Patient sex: M
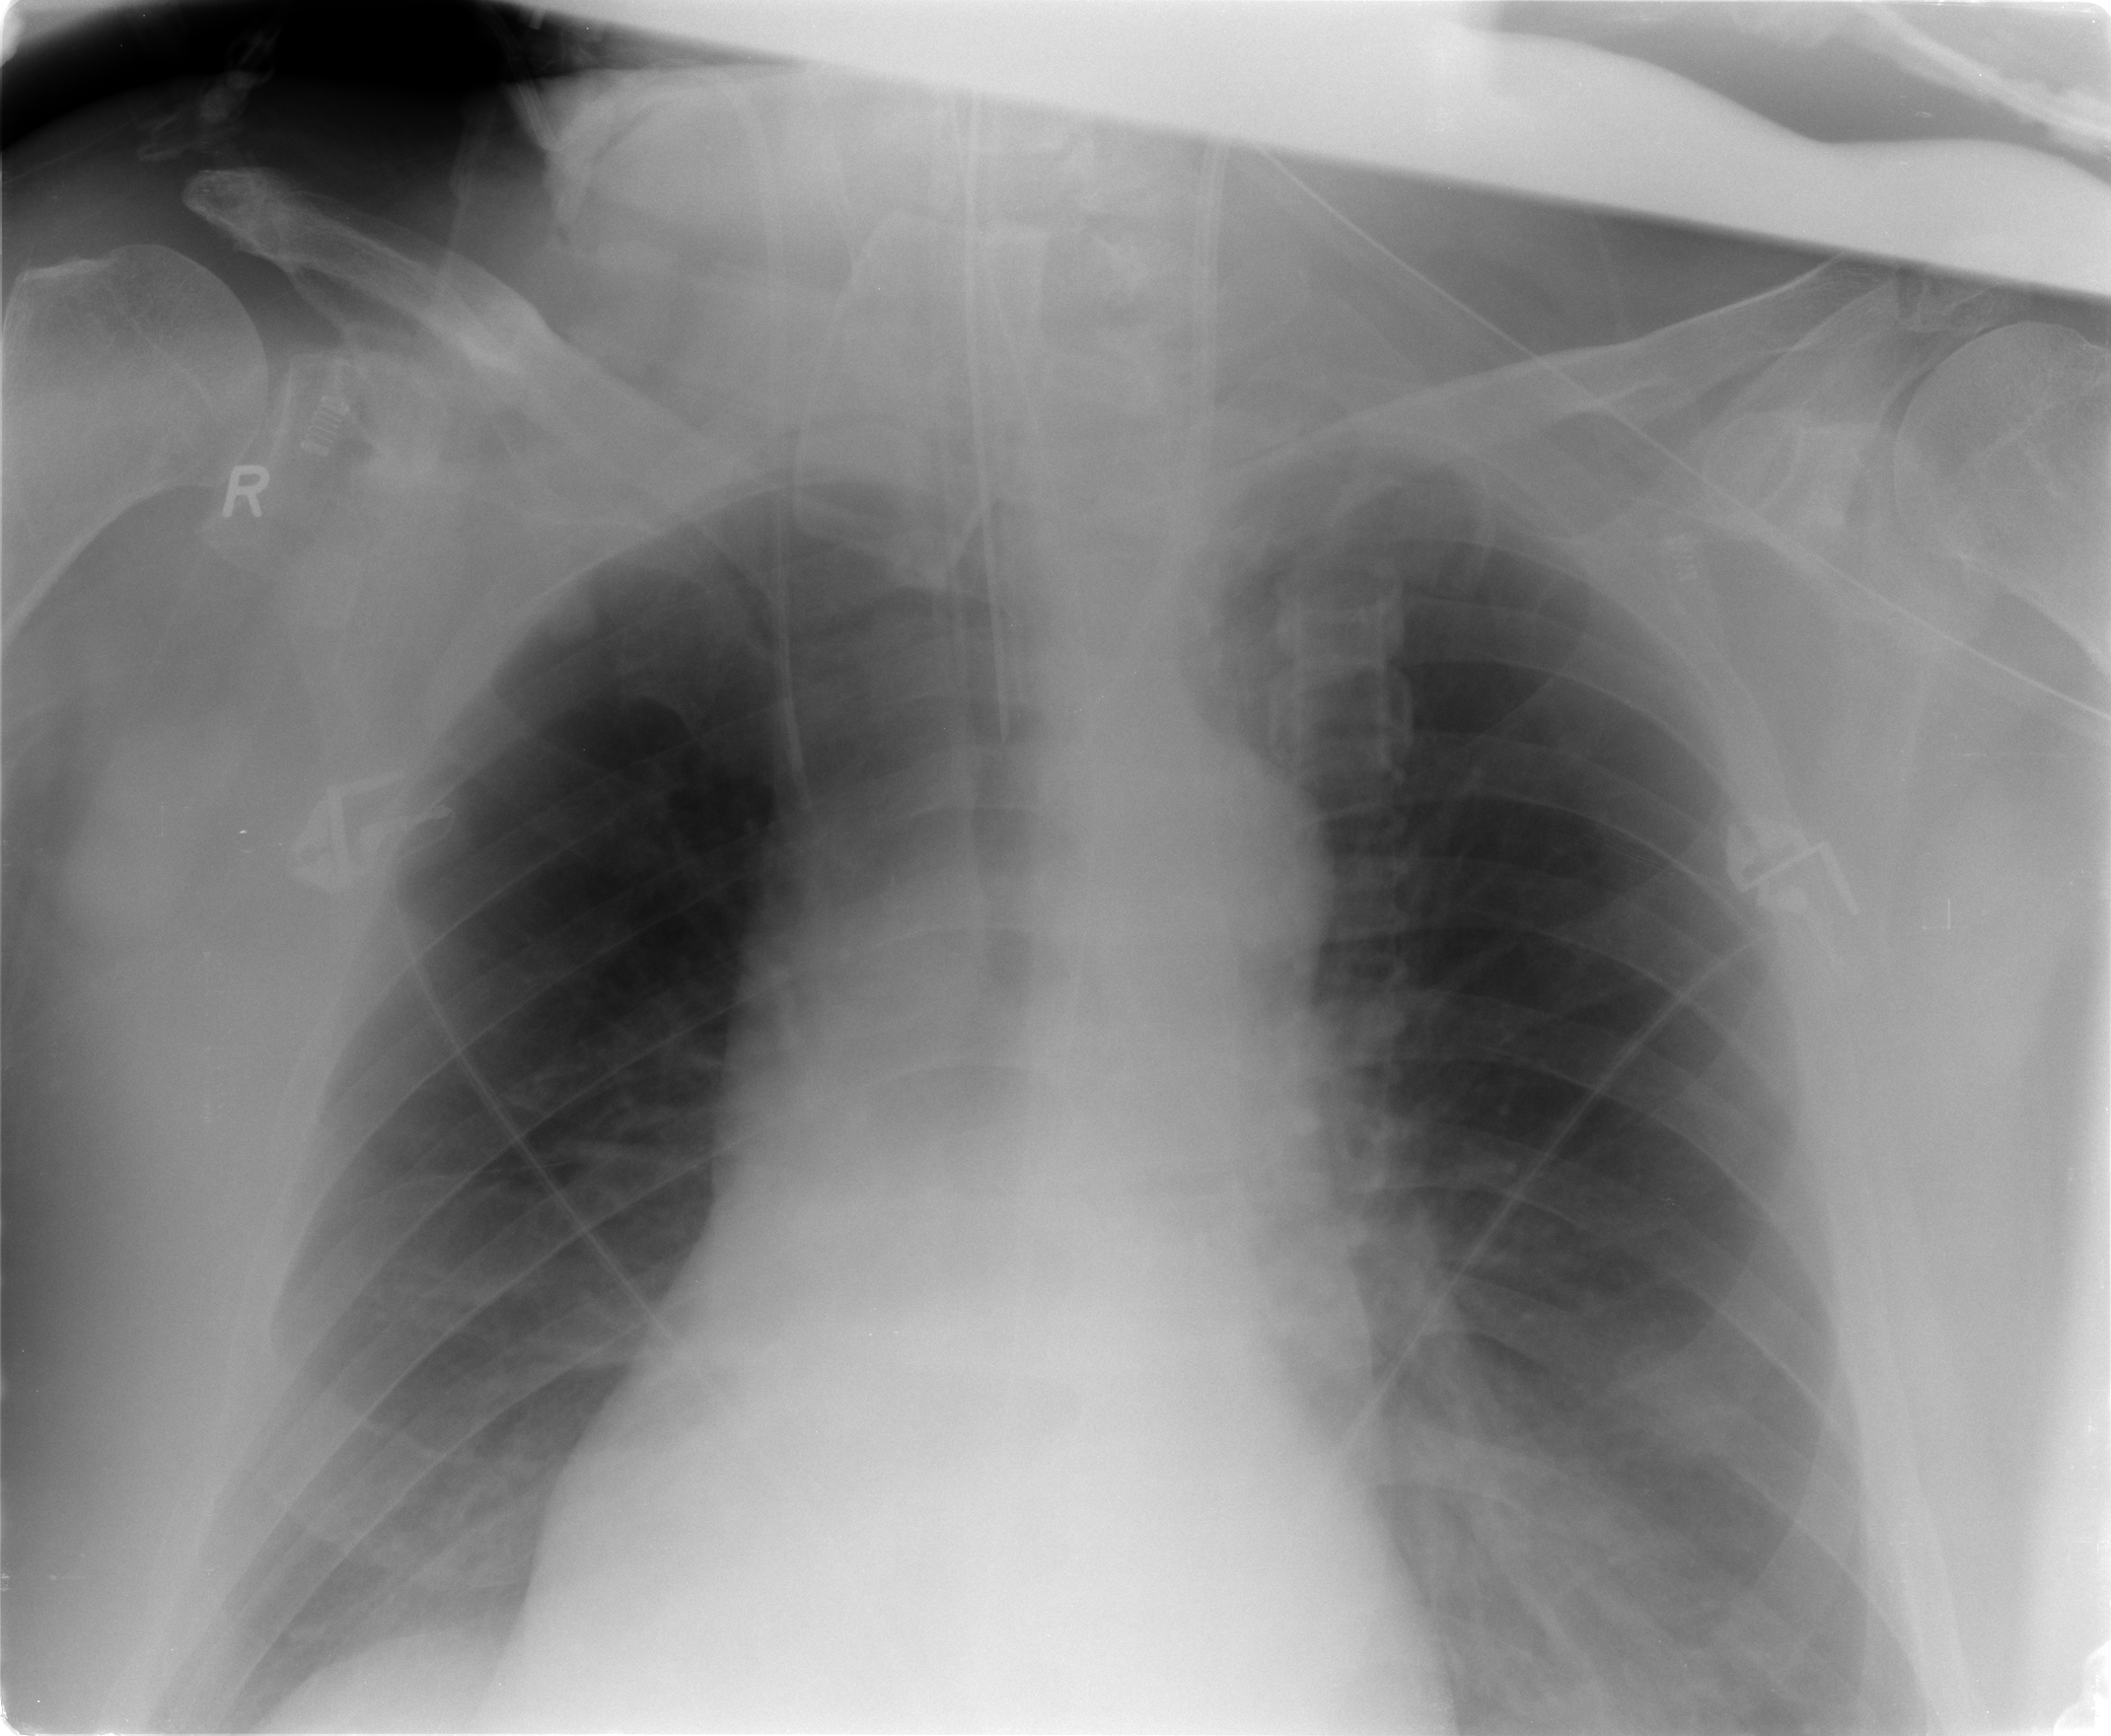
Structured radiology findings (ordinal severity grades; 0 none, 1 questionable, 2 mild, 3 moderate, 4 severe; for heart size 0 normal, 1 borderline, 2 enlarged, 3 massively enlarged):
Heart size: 2
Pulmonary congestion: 2
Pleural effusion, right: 1
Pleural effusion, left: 2
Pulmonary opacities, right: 0
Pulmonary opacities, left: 0
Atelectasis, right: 2
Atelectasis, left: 2